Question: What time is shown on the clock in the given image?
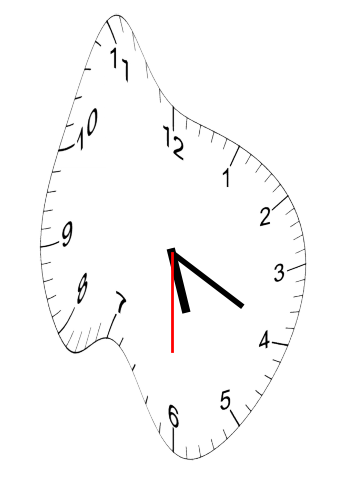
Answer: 05:19:30